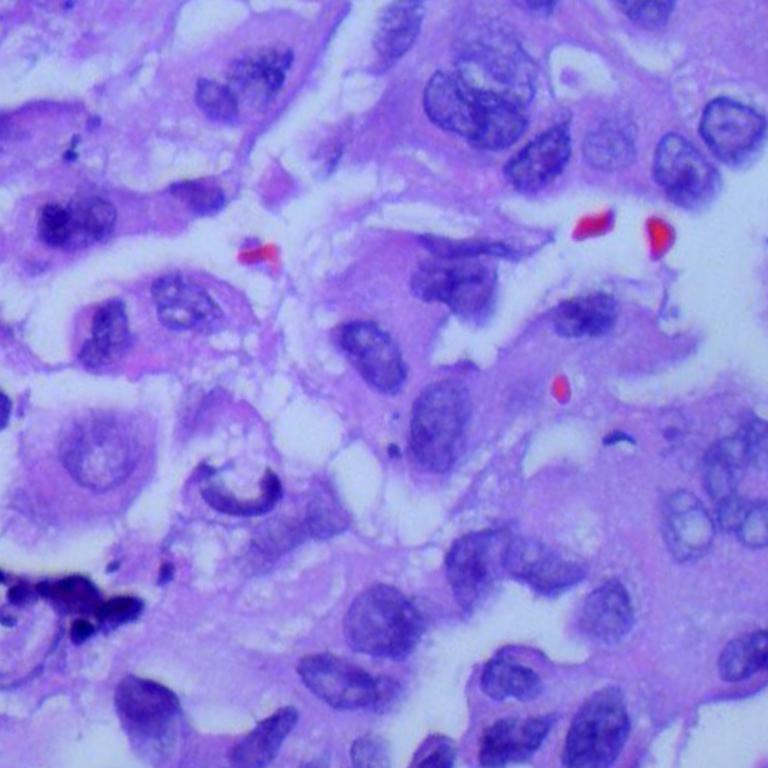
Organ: lung
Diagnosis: adenocarcinomas